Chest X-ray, PA view. Patient: 26 years old, sex F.
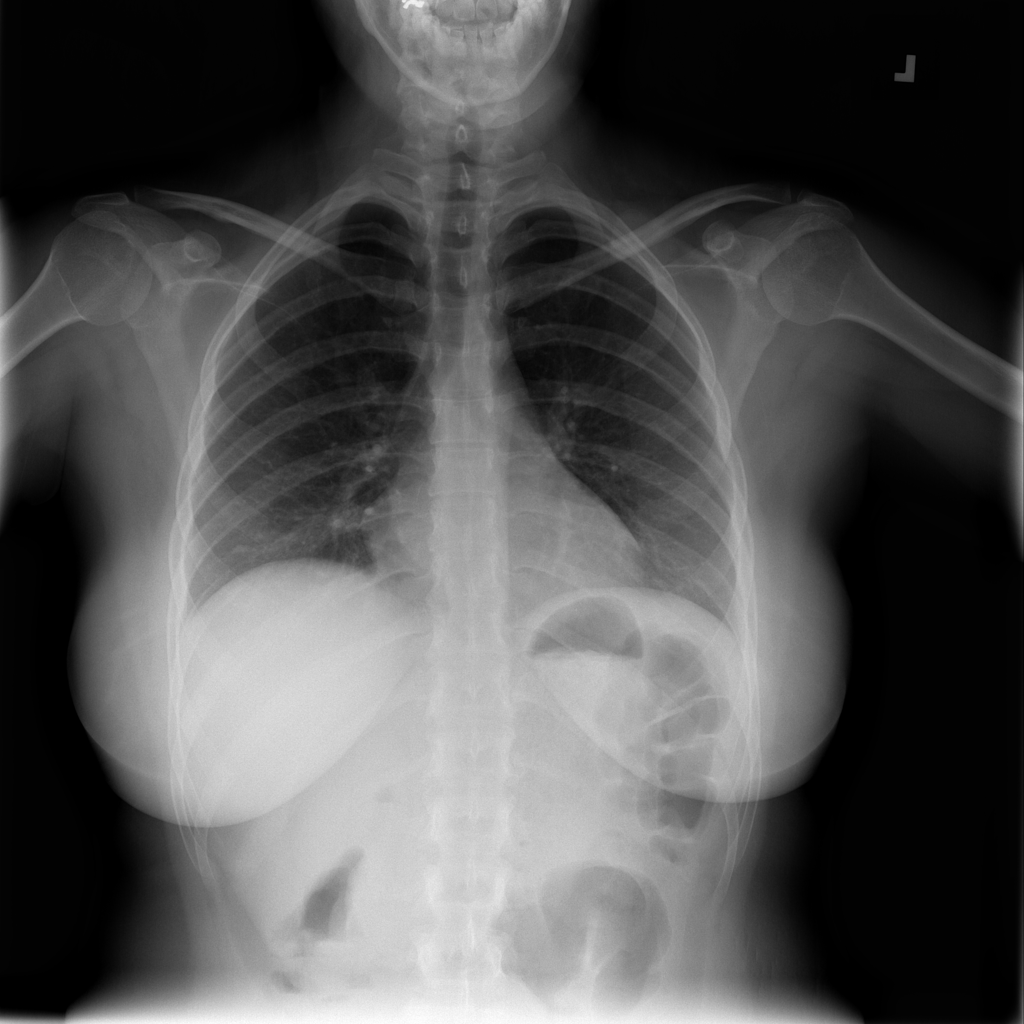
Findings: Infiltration